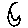
Label: moon